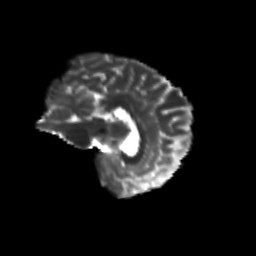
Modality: T2w
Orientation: sagittal
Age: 22
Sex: female
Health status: healthy
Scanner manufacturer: siemens
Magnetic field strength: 3 T
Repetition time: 8.6 s
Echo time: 0.095 s